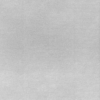
Label: dusty